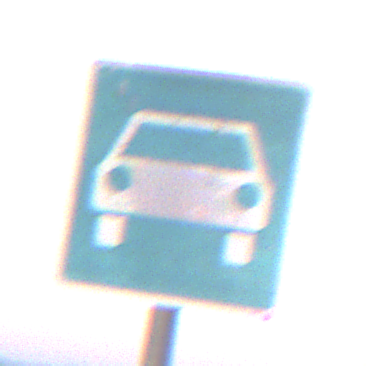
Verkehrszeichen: Kraftfahrstrasse
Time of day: SunriseSunset
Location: Outdoor (Nature)
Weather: Clear
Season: NotSpecified
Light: Natural